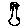
Label: tree